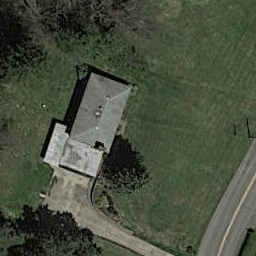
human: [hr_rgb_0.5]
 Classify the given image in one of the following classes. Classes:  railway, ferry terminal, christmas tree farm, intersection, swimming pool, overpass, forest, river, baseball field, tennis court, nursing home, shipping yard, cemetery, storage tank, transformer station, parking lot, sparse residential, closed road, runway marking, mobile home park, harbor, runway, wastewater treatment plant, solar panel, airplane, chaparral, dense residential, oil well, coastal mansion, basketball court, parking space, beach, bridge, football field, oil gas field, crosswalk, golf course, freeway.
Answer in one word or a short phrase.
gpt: sparse residential